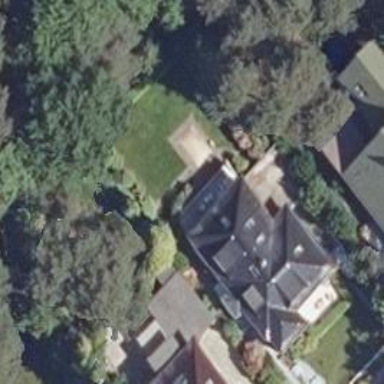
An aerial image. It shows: Detached building with hipped roof.